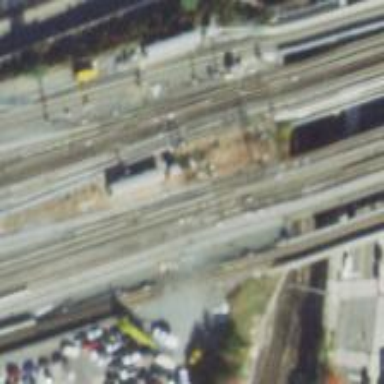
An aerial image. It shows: Junction on the railway.